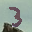
Label: 3